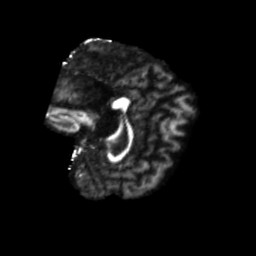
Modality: FA
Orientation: sagittal
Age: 56
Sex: female
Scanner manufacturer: siemens
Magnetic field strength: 3 T
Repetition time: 5.47 s
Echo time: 0.0854 s